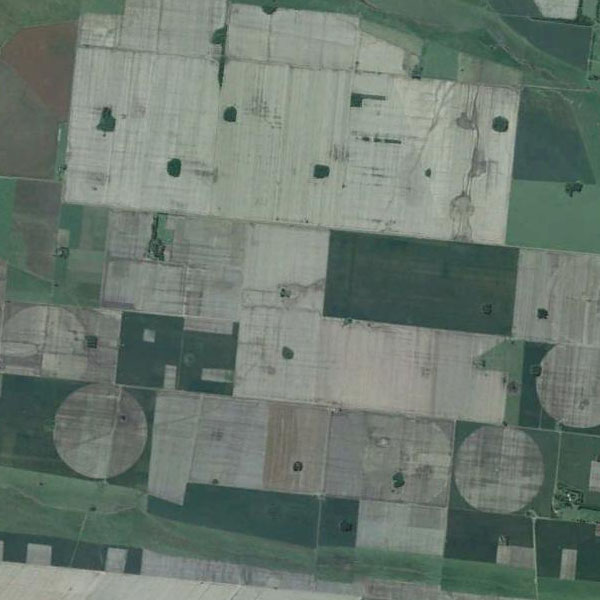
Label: Farmland